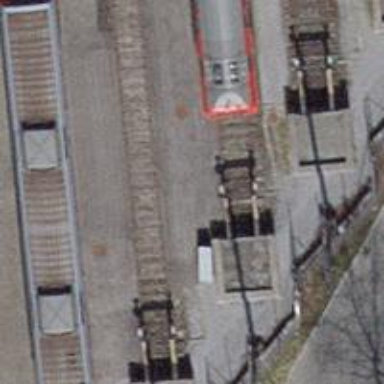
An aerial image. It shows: Single-track railway yard.